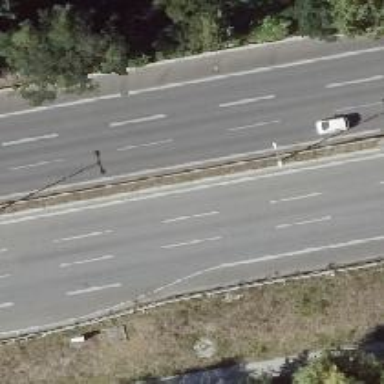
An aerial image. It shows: Asphalt motorway.